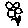
Label: flower